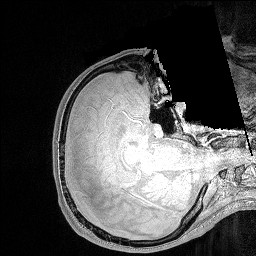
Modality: FLASH
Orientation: axial
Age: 29
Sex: male